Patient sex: F
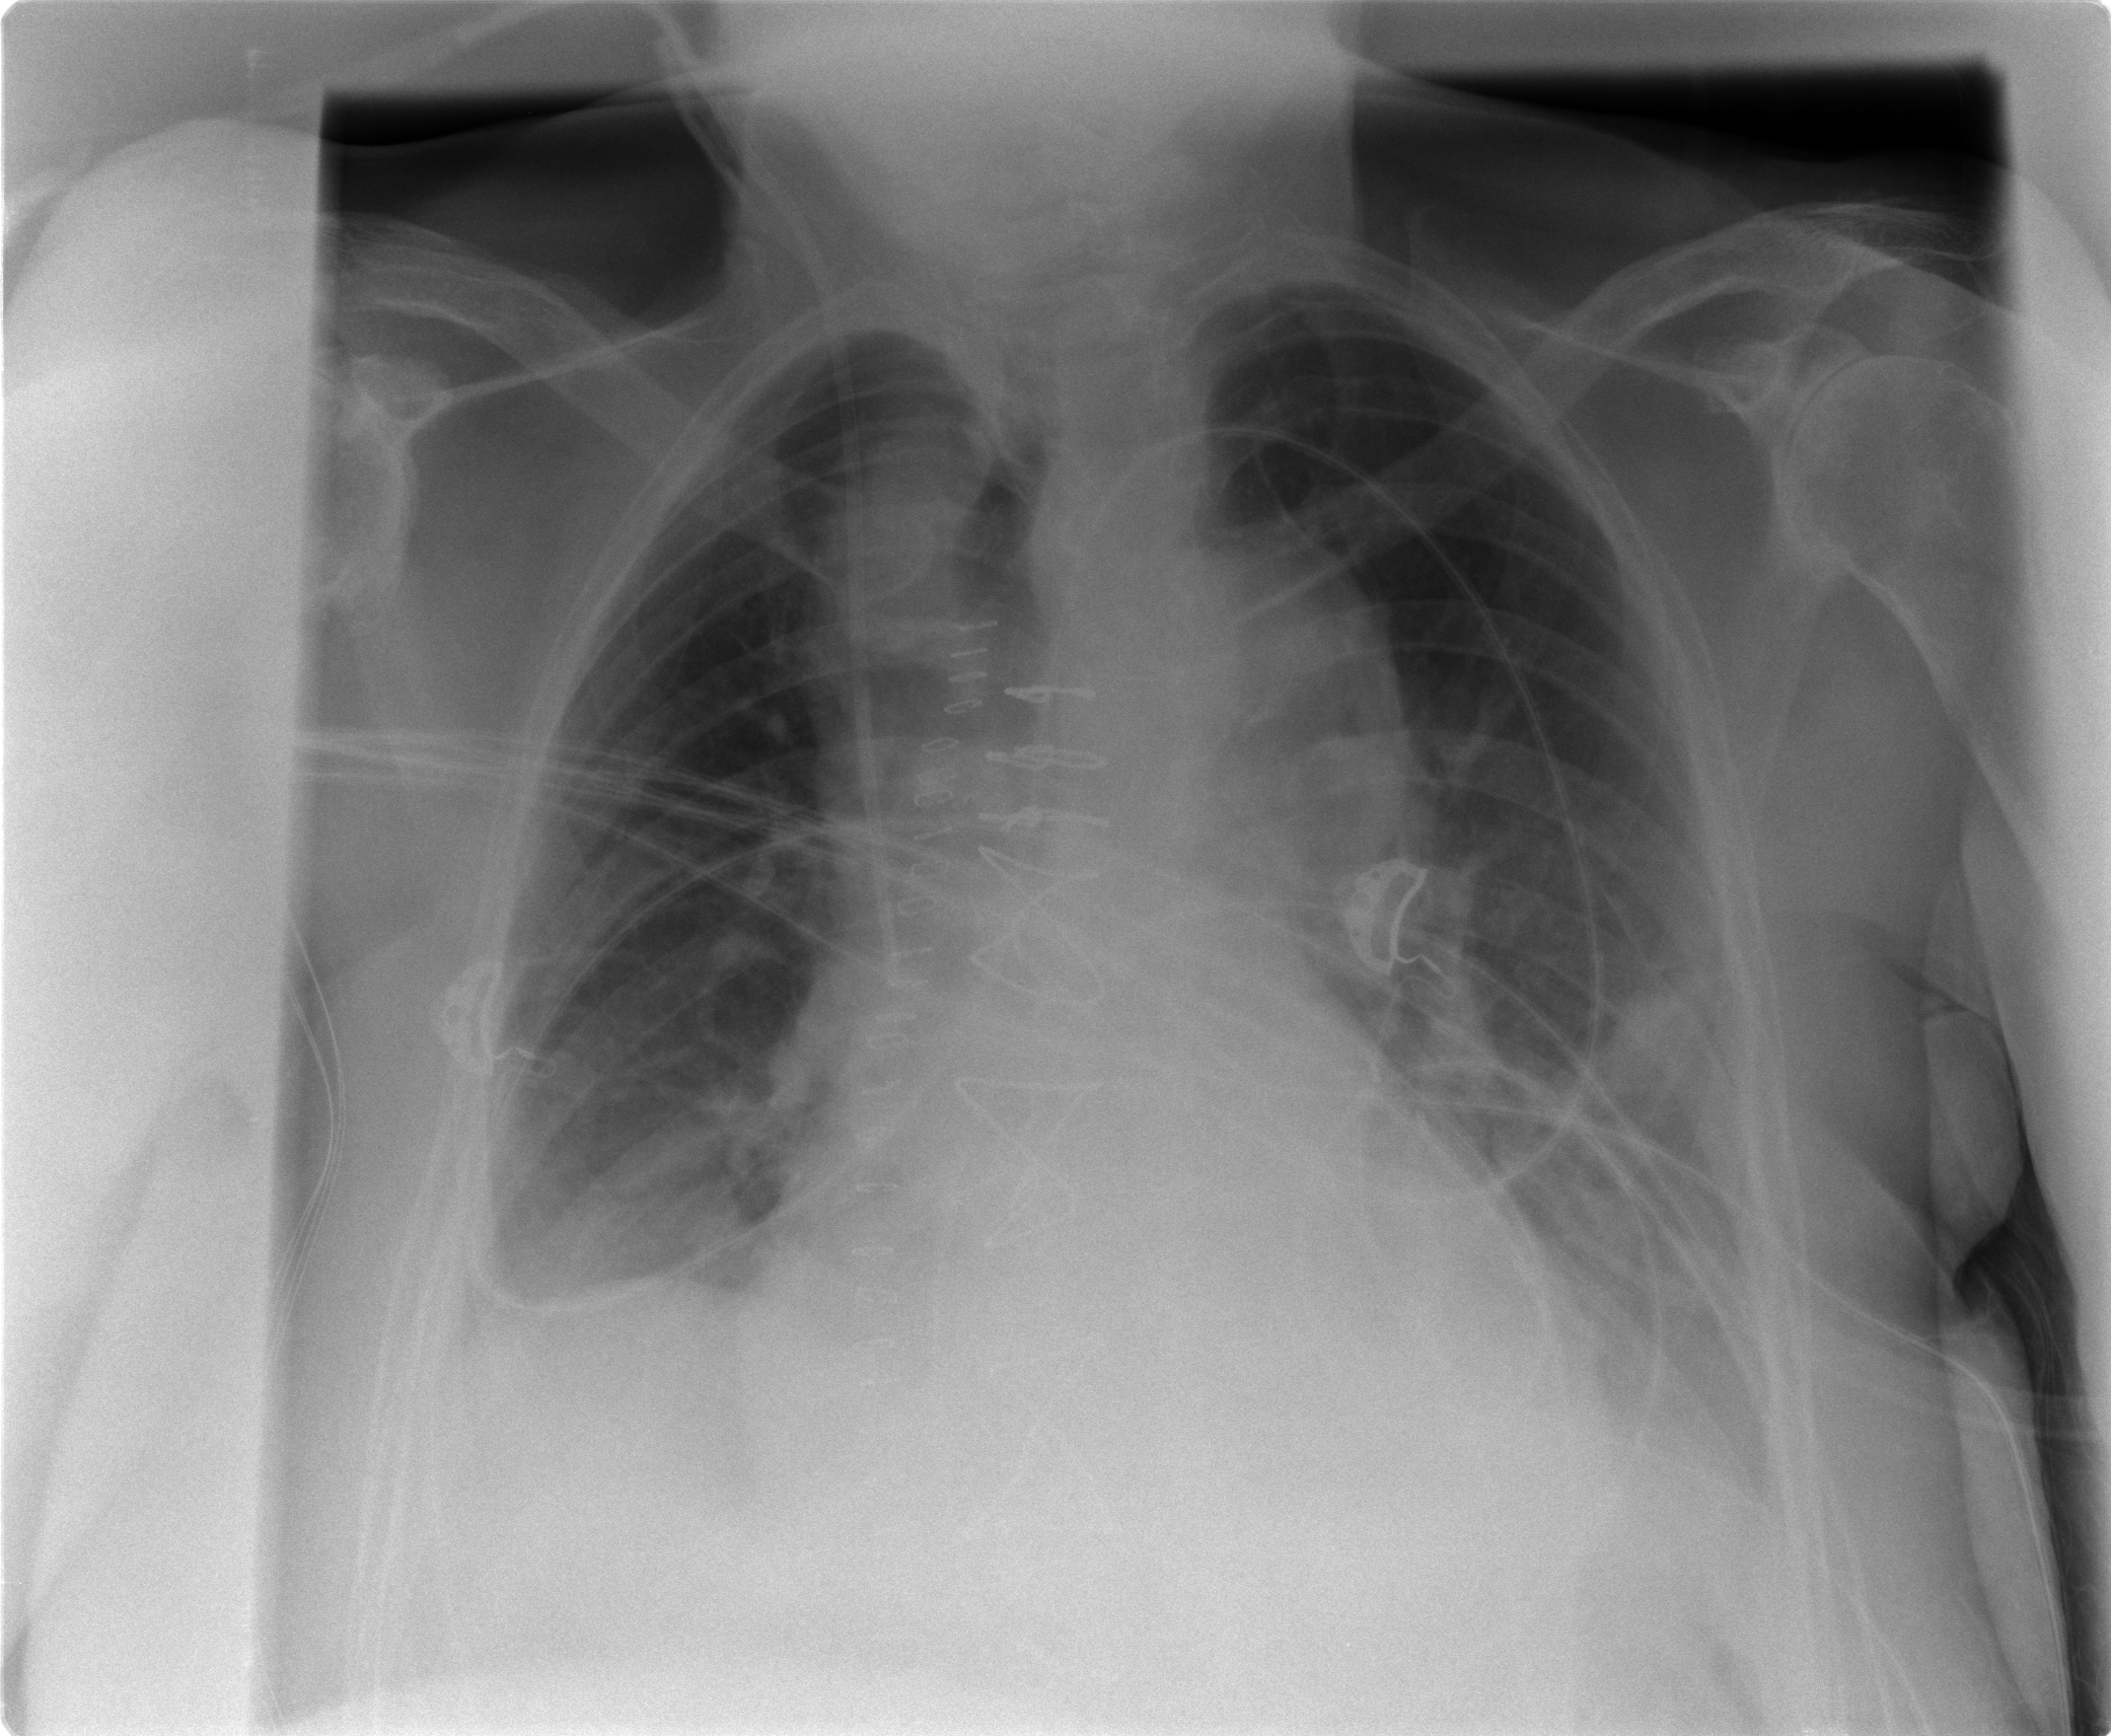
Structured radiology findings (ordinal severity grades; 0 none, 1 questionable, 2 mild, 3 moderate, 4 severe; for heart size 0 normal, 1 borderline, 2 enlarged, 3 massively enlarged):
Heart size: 2
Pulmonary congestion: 1
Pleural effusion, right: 2
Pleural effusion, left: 2
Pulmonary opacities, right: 0
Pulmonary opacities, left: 0
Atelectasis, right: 2
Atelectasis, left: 2